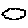
Label: cloud